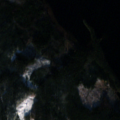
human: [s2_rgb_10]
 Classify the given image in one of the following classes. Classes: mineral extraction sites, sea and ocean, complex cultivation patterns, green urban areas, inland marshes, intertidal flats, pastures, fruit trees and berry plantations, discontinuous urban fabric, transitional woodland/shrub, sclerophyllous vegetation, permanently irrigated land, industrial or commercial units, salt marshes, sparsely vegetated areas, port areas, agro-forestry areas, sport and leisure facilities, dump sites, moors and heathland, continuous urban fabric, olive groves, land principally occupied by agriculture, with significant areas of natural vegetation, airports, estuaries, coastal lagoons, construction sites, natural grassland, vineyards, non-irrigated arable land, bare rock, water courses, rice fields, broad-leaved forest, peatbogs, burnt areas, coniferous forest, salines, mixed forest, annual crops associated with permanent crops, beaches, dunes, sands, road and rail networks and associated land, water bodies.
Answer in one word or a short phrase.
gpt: coniferous forest, water bodies